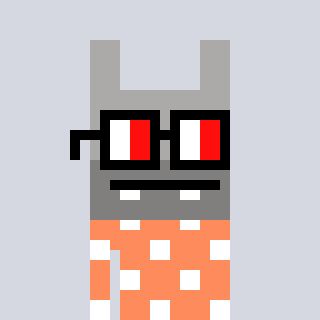
a pixel art character with square glasses with black frames and red eyes, a rabbit-shaped head and a peachy-colored body on a cool background